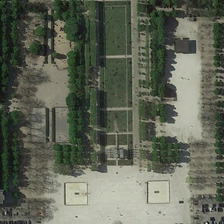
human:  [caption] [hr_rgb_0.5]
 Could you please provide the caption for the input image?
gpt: near the square  there is a rectangle lawn with rows of trees around .

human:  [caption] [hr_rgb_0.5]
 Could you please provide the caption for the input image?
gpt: a rectangle lawn with some rows of trees around is next to the square .

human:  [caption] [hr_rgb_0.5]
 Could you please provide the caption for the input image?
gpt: rows of trees surrounds the meadows at the center of this square .

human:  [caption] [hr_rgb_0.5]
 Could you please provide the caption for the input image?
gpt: near the square  there is a rectangle lawn with rows of trees around .

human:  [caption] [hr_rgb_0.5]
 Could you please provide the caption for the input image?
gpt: many people are in a square with many green trees orderly in it .